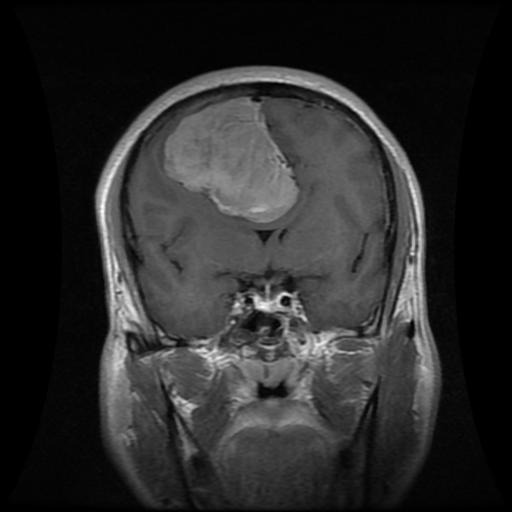
Label: meningioma